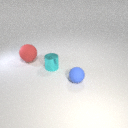
small cyan metal cylinder in front of large red rubber sphere